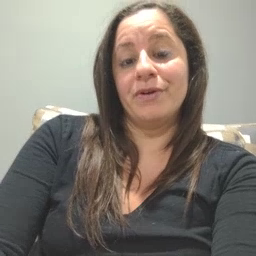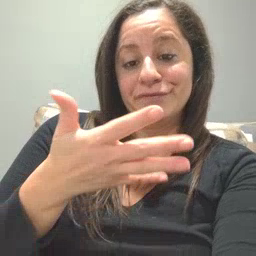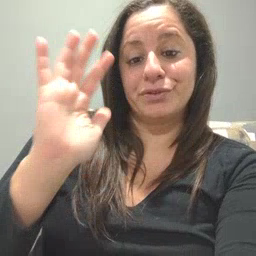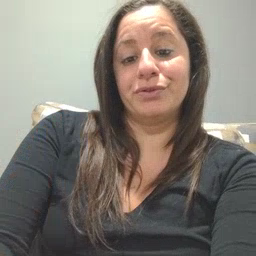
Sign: finish